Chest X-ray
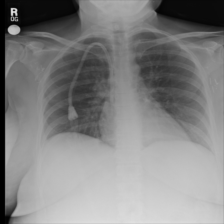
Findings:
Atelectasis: positive
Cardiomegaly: negative
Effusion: negative
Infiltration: negative
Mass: negative
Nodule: negative
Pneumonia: negative
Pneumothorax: negative
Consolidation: negative
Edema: negative
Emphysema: negative
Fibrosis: negative
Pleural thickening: negative
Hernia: negative